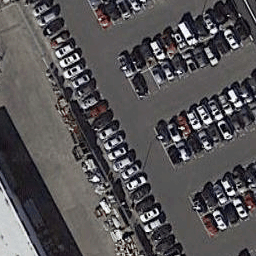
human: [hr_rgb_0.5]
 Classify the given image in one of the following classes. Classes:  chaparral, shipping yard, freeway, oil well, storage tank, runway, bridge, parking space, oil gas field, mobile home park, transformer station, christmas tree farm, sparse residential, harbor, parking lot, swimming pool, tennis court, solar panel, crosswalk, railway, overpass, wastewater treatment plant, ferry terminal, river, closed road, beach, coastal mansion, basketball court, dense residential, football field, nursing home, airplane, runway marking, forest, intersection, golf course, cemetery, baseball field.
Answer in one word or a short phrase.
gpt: parking lot